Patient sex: M
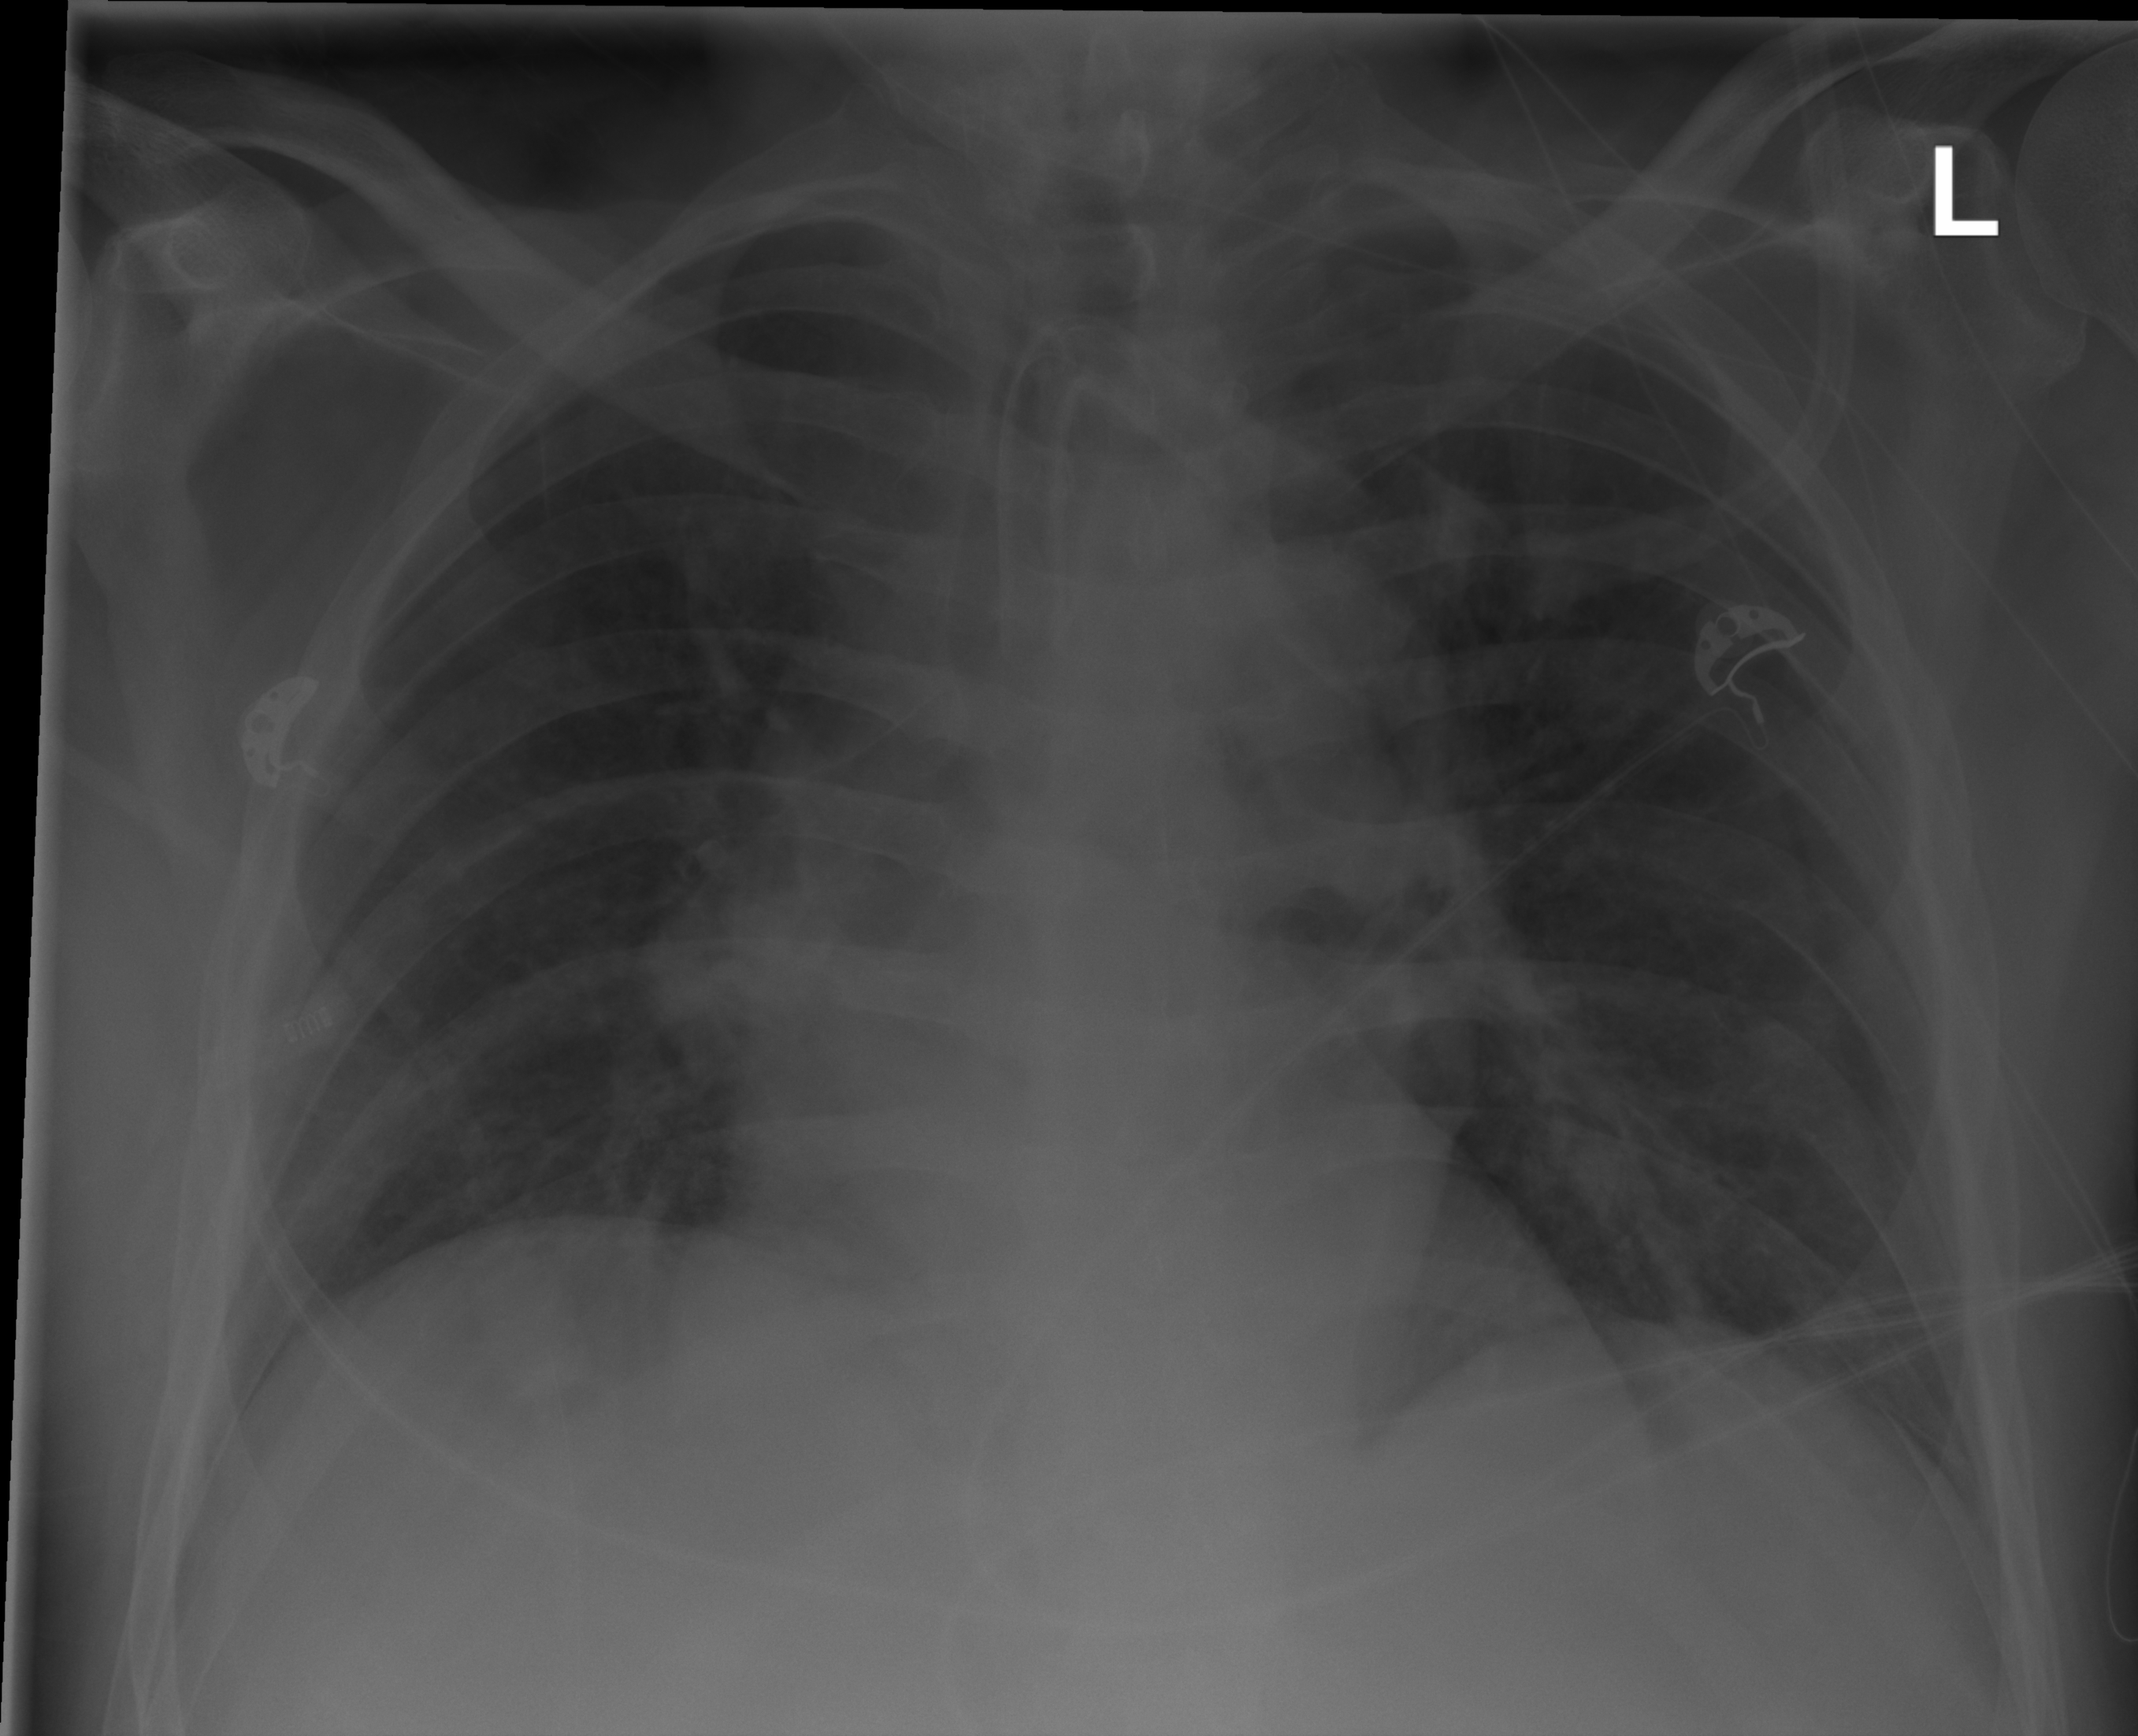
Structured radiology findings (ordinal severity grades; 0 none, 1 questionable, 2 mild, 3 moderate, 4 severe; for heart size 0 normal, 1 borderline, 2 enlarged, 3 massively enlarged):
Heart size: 0
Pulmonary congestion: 0
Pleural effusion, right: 0
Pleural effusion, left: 0
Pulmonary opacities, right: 2
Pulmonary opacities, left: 2
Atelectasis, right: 0
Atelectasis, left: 0